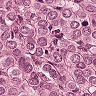
Metastatic tissue present: yes